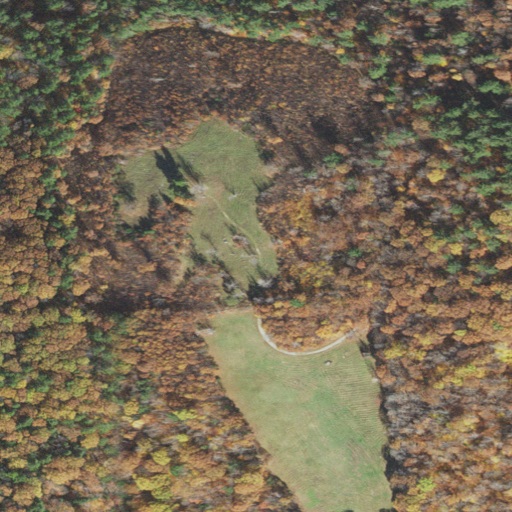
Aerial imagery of mountain in New Hampshire named Wilson Hill containing mixed forest, deciduous forest, shrub, and evergreen forest